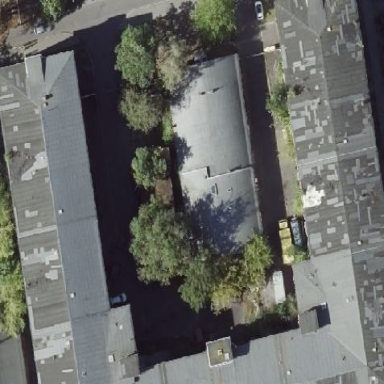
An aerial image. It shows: Commercial building.